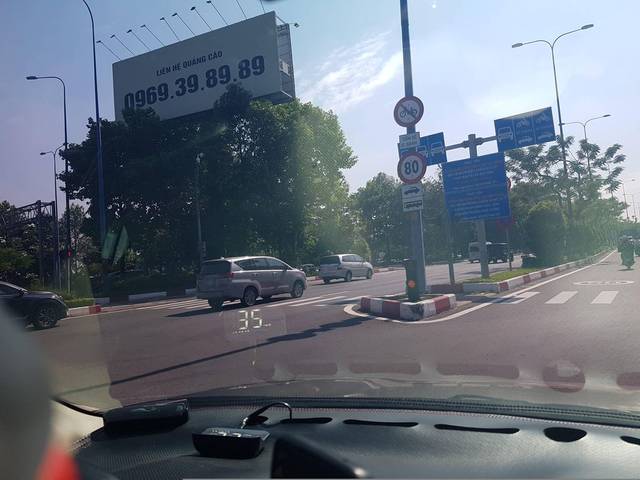
Region: Vietnam
Coordinates: 10.775, 106.728